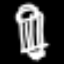
Label: pencil